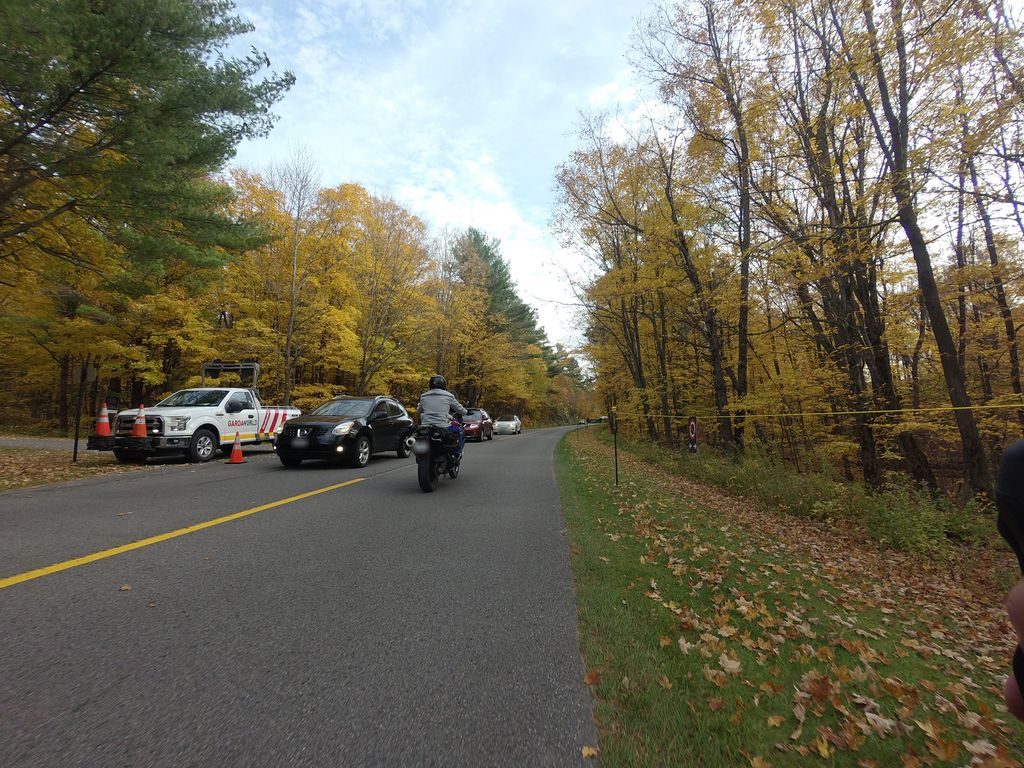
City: ottawa-gatineau